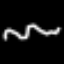
Label: squiggle